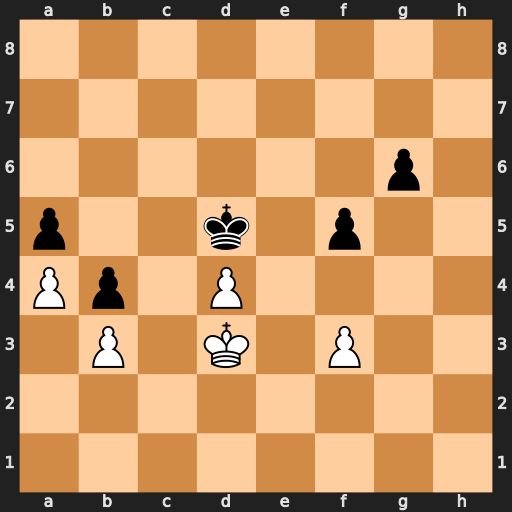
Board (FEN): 8/8/6p1/p2k1p2/Pp1P4/1P1K1P2/8/8
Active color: w
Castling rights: -
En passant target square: -
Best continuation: f4 Kd6 Kc4 g5 fxg5